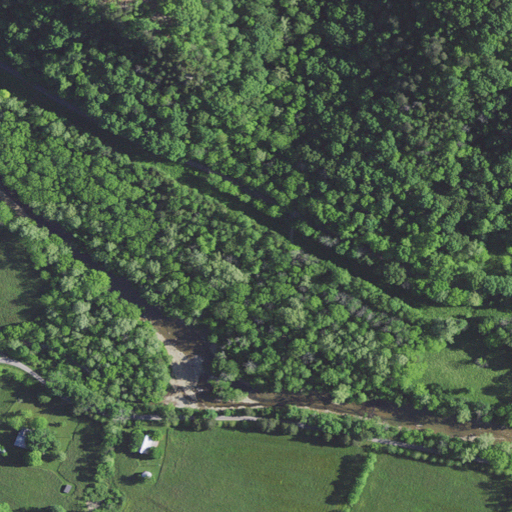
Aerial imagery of valley in Kentucky named Commissary Hollow containing deciduous forest, open development, pasture, and mixed forest